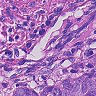
Metastatic tissue present: yes